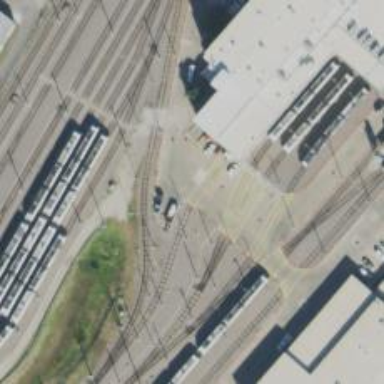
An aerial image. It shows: Railway level crossing.